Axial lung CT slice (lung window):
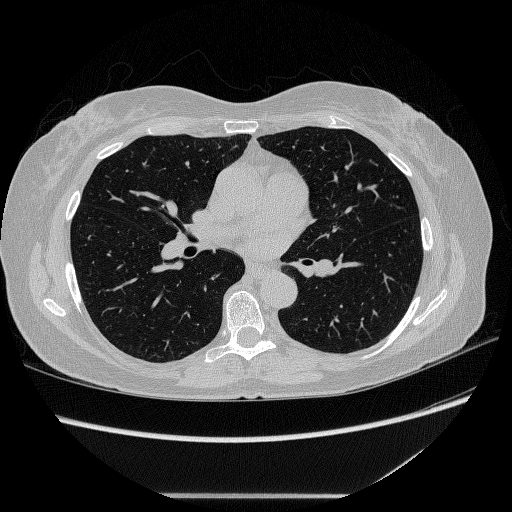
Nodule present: no